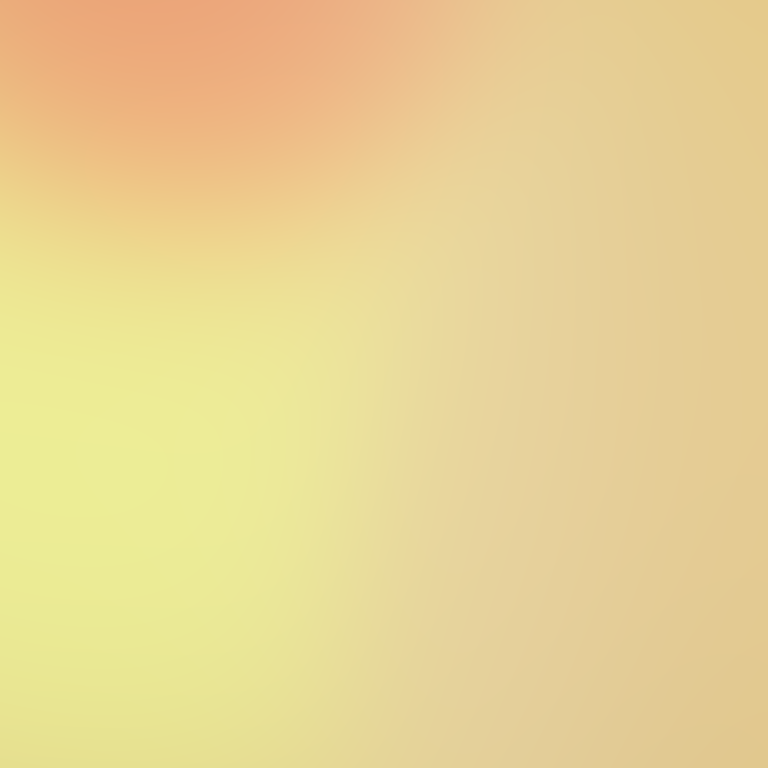
Abstract light effect, smooth gradient from soft peach to pale yellow, serene atmosphere, diffuse glow, no room, no furniture, no objects.